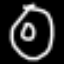
Label: donut